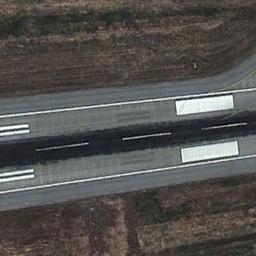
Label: runway